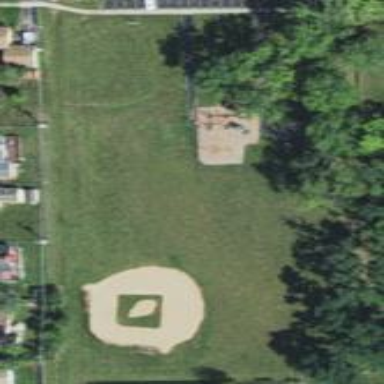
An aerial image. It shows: Baseball pitch for leisure land activities.